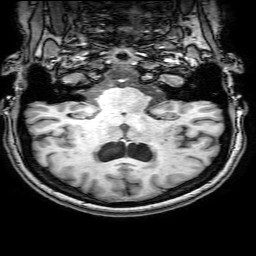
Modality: T1w
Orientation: sagittal
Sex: female
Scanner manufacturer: philips
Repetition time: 0.008193 s
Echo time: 0.00375 s